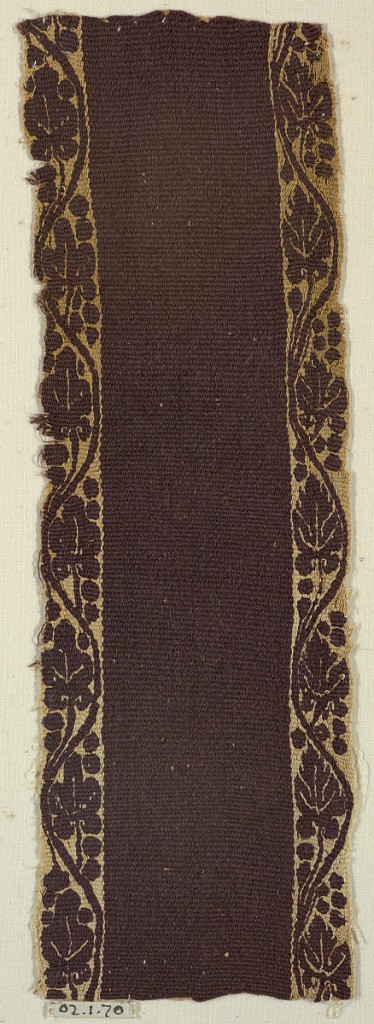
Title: Band
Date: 3rd–4th century
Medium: Warp; S-spun linen. Technique: slit tapestry with supplementary weft wrapping
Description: Central portion plain, a vegetable serpentine vine at each side.